Field crop: maize
Growth stage: 2
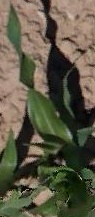
Species: maize